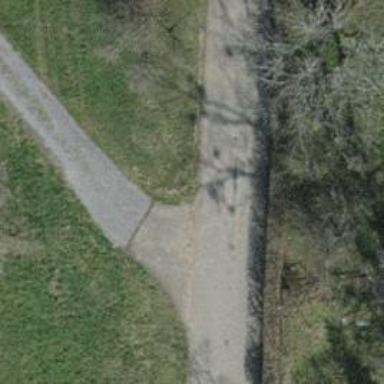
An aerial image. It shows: Gravel track with grade 2 quality.